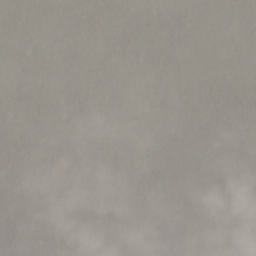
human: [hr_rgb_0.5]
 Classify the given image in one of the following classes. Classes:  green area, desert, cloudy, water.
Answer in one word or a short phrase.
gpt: cloudy